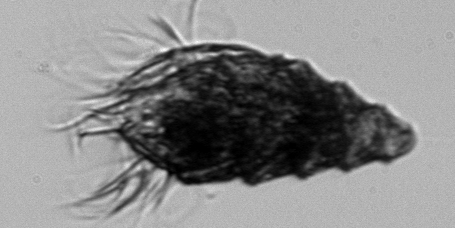
Label: Laboea_strobila